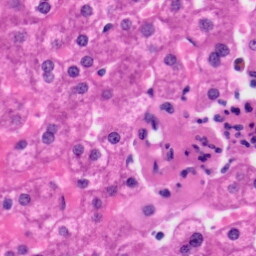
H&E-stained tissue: Liver